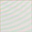
Piece: xx